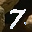
Label: 7